Interaction volume radius: 10 \u00c5
Interaction volume height: 10 \u00c5
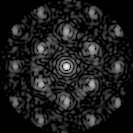
Disorder parameter: 0.3967